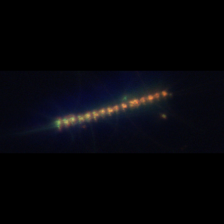
Taxon: Skeletonema
Group: Diatoms